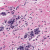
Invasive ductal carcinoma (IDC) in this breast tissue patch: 0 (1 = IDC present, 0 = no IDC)